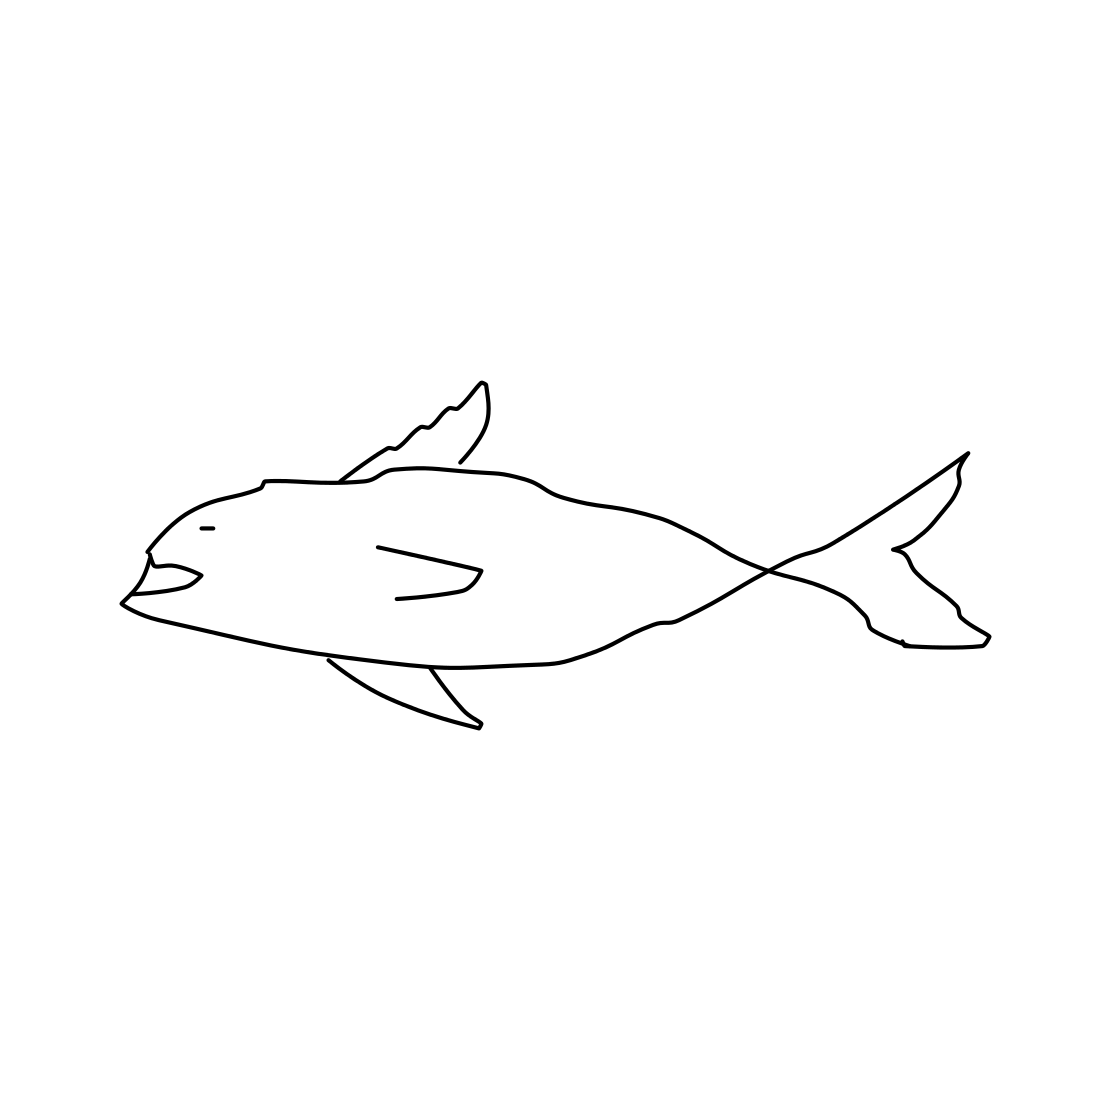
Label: shark